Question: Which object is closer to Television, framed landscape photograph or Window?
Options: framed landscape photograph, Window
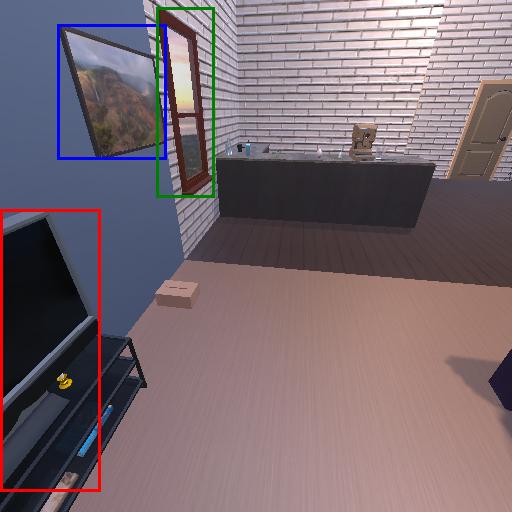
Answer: framed landscape photograph